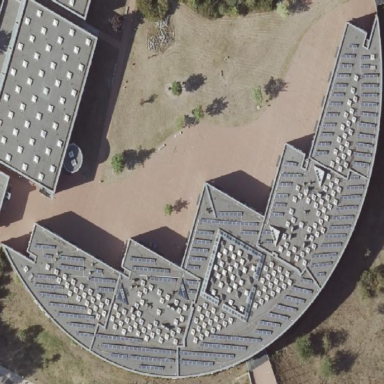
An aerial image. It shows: School building with flat roof.